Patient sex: F
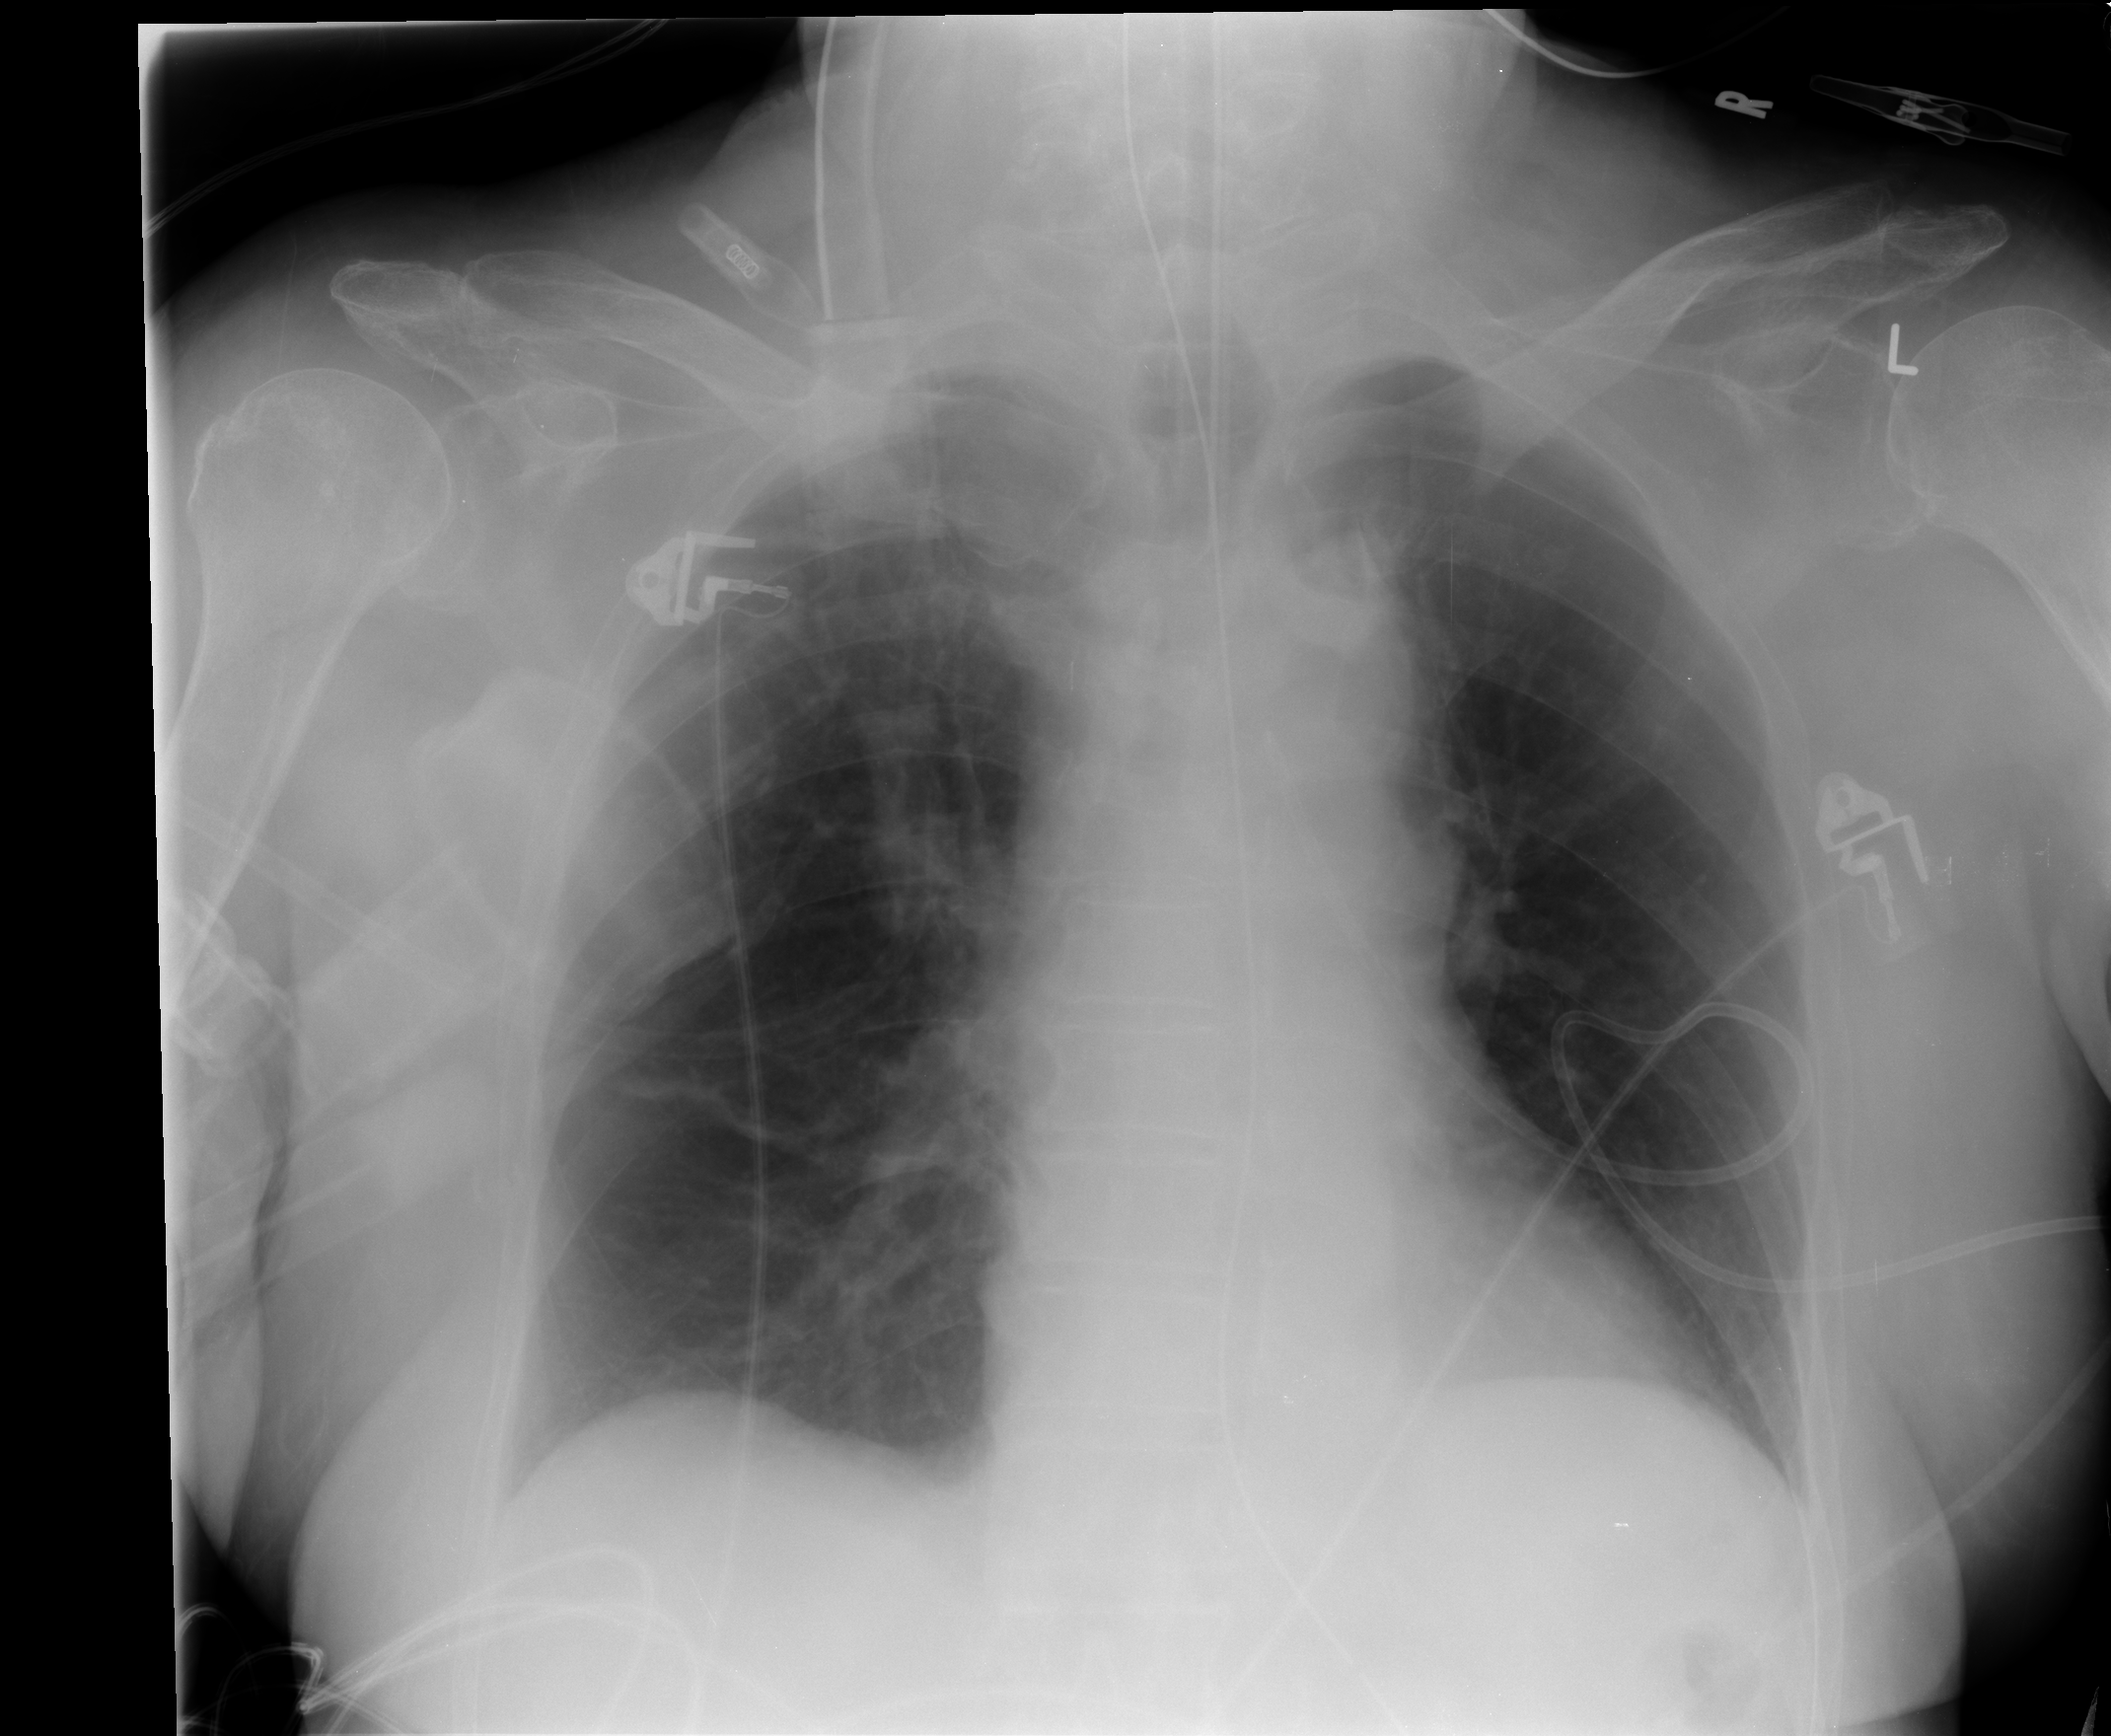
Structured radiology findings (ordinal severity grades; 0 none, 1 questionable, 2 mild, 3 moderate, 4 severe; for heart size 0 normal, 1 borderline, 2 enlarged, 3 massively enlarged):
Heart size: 0
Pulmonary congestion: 0
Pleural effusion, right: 0
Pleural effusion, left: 0
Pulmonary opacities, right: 0
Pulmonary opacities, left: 0
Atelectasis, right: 2
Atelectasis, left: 2